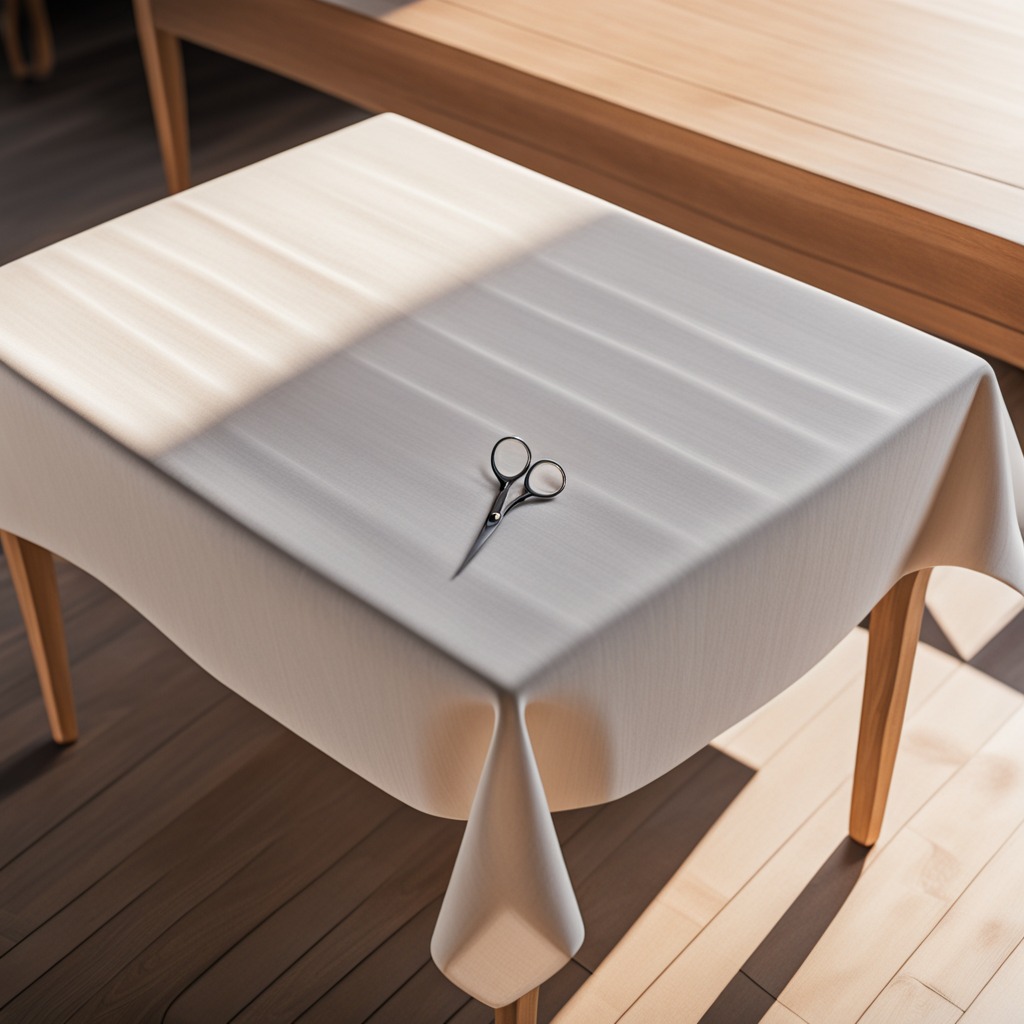
A scissor lies on the wooden table in the outdoor workshop.